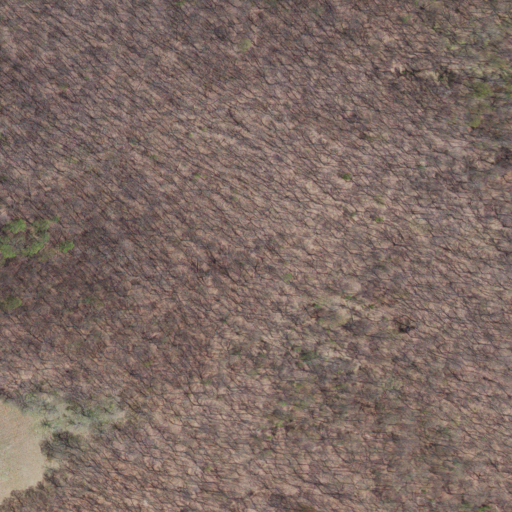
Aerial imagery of ridge(s) in Virginia named Chesnut Ridge containing deciduous forest and pasture